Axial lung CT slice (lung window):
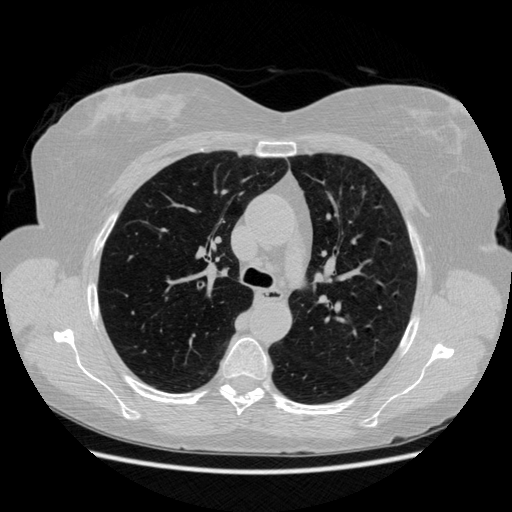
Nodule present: no